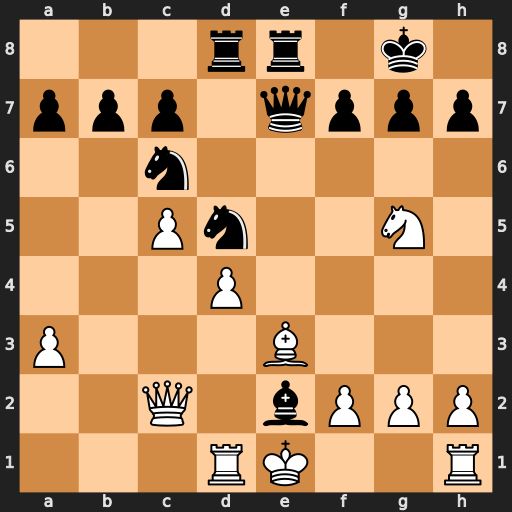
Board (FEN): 3rr1k1/ppp1qppp/2n5/2Pn2N1/3P4/P3B3/2Q1bPPP/3RK2R
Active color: w
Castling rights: K
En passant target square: -
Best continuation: Qxh7+ Kf8 Qh8#